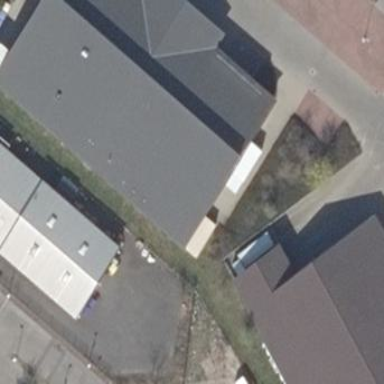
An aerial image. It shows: Building.